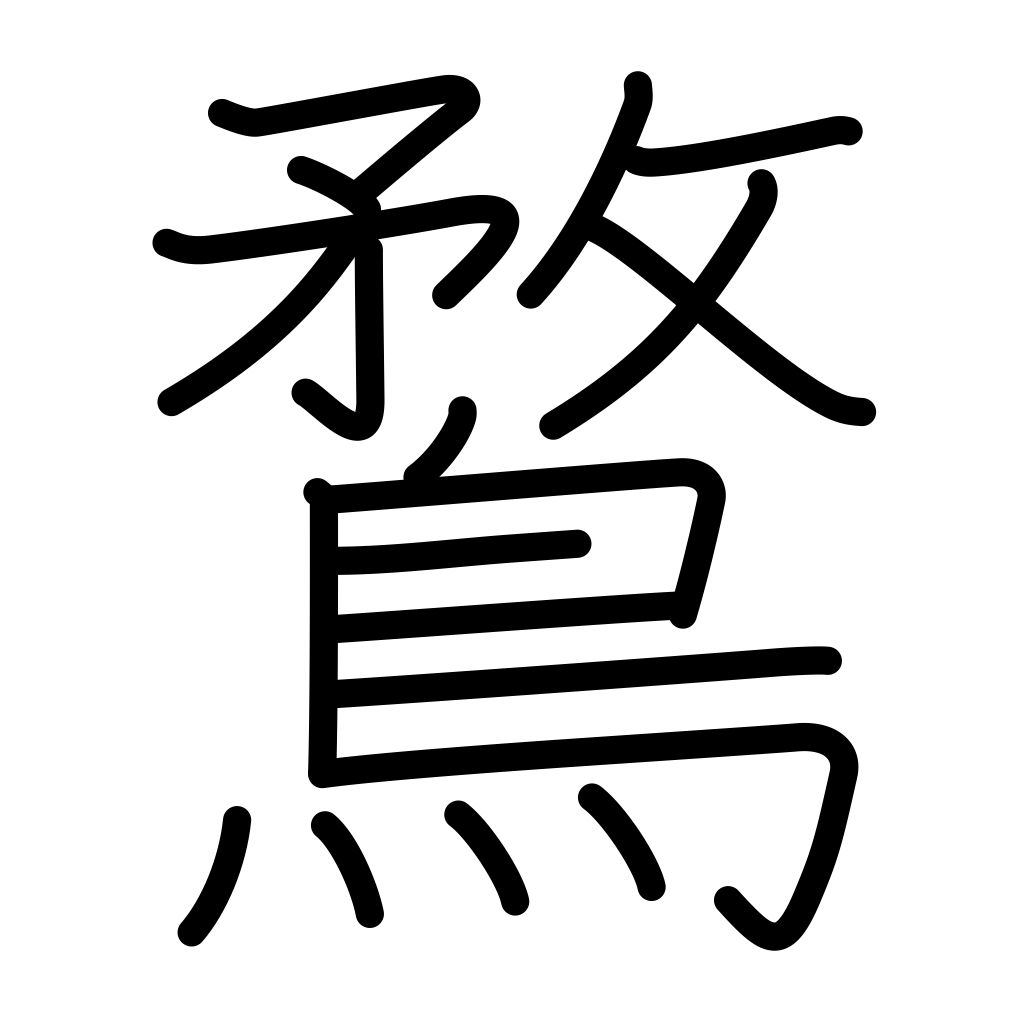
Meaning: domestic duck